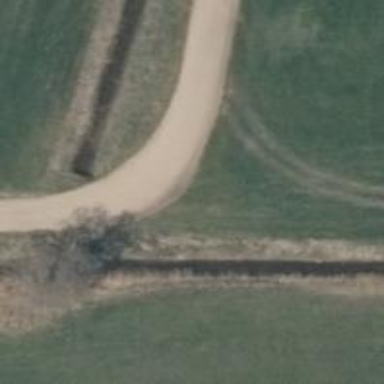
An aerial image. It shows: Gravel track with grade2 tracktype.